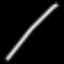
Label: line